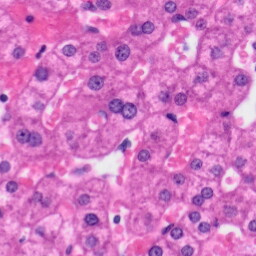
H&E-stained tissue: Liver